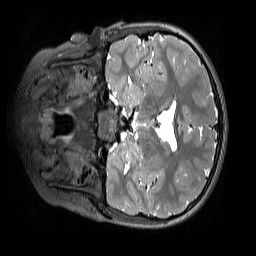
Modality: T2w
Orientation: coronal
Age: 9
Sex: male
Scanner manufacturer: siemens
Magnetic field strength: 3 T
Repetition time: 3.2 s
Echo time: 0.408 s